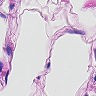
Metastatic tissue present: no